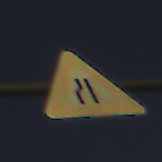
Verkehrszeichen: EinseitigVerengteFahrbahnLinks
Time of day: SunriseSunset
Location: Outdoor (RoadRail)
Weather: Clear
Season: NotSpecified
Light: Natural